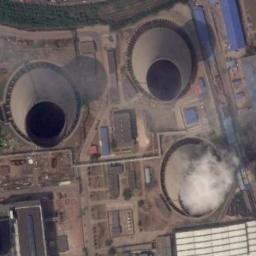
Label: thermal_power_station